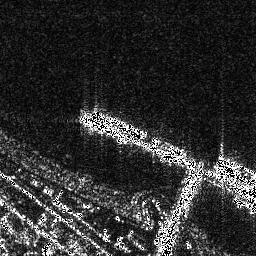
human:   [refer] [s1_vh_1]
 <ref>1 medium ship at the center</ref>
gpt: <box>[[35, 42, 57, 53, 0]]</box>